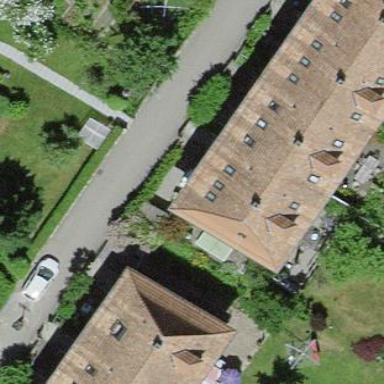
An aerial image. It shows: Residential building with hipped roof made of maroon roof tiles. The roof tiles are placed across the hipped shape of the roof.